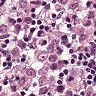
Metastatic tissue present: yes